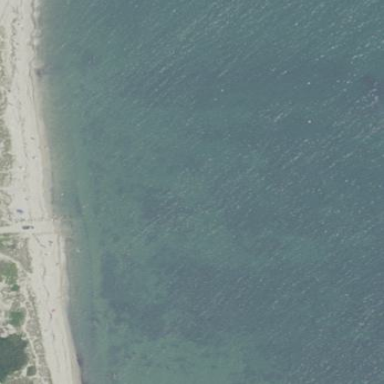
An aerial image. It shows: Sandy beach.